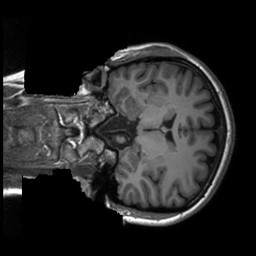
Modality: T1w
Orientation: coronal
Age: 29
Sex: female
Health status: healthy
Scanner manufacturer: siemens
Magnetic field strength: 3 T
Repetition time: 2.3 s
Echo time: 0.00229 s